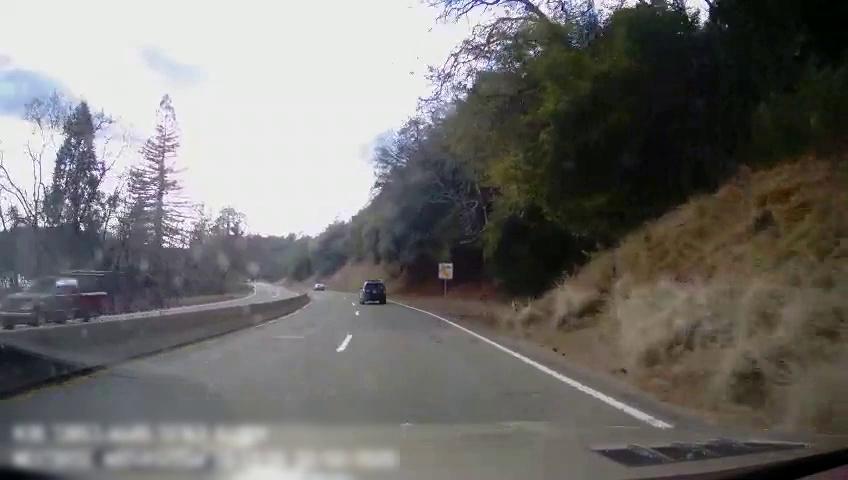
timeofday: Day
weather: Cloudy
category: Drivable Space
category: Drivable Space
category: Vehicles | SUV
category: Vehicles | Car
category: Vehicles | Truck
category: Lanes | Alternate Lane
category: Lanes | Current Lane
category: Lanes | Current Lane